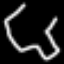
Label: octagon